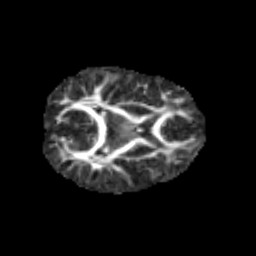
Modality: FA
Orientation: axial
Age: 7
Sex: female
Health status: healthy